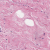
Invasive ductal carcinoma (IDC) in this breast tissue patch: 0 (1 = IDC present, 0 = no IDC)